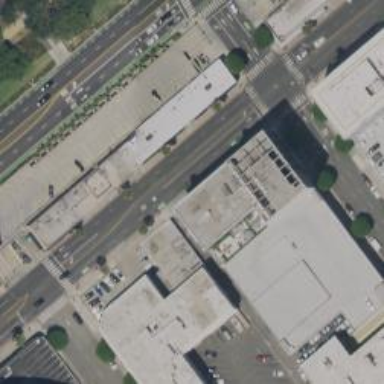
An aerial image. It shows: Commercial building.